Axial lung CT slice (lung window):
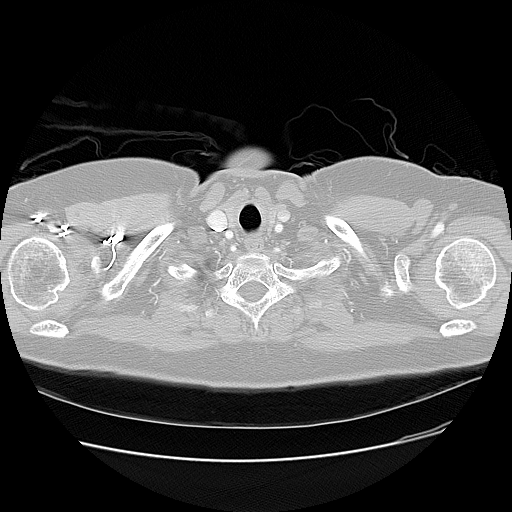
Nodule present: no